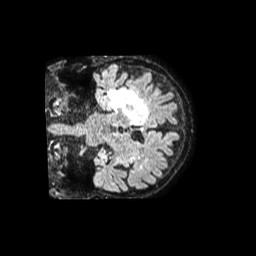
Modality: FLAIR
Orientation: coronal
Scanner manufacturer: philips
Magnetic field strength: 1.5 T
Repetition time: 4.8 s
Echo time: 0.3317 s